Aerial crown-view tile of a tropical tree (Barro Colorado Island, Panama), acquired 20250715:
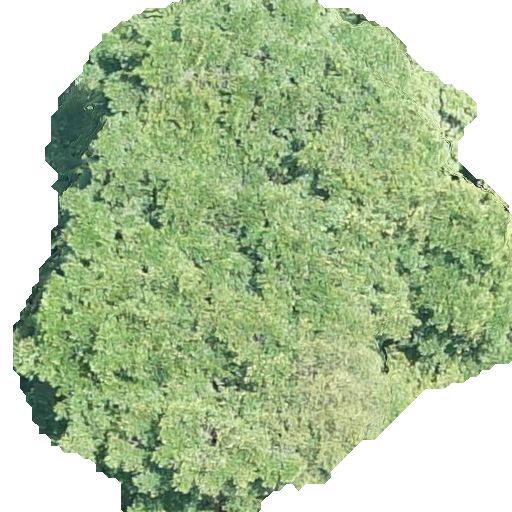
Species: Terminalia amazonia
GBIF accepted scientific name: Terminalia amazonica
Crown area: 297.512 m²